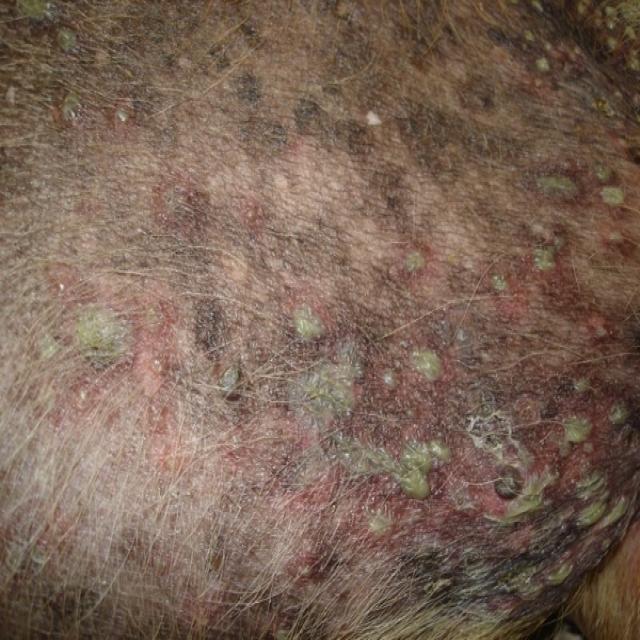
Canine dermatitis — inflammation of the skin presenting with erythema, pruritus, papules, and excoriation. May be allergic, contact, or atopic in origin.